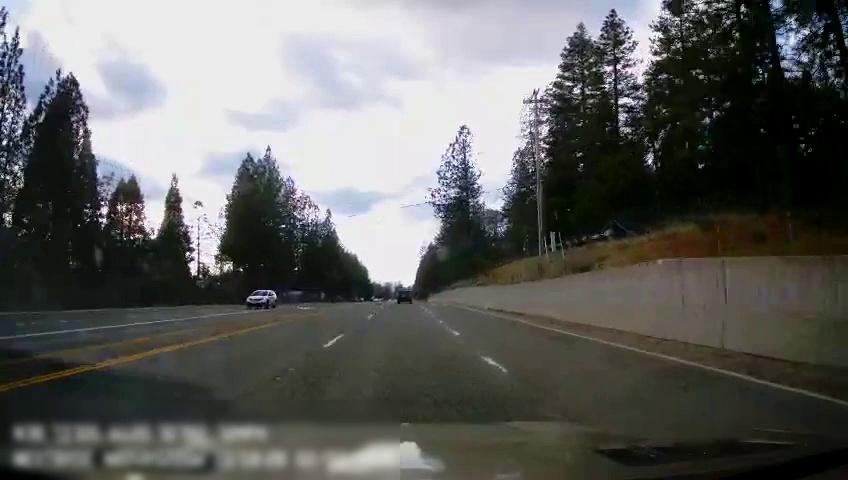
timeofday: Day
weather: Cloudy
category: Drivable Space
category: Vehicles | SUV
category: Vehicles | SUV
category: Lanes | Alternate Lane
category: Lanes | Opposite Lane
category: Lanes | Alternate Lane
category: Lanes | Opposite Lane
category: Lanes | Current Lane
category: Lanes | Alternate Lane
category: Lanes | Alternate Lane